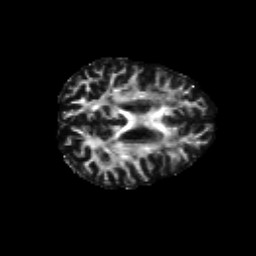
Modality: FA
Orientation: axial
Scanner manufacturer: siemens
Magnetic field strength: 3 T
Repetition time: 6.8 s
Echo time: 0.093 s